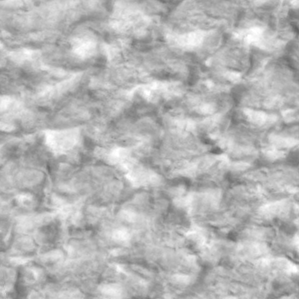
Label: non_frost